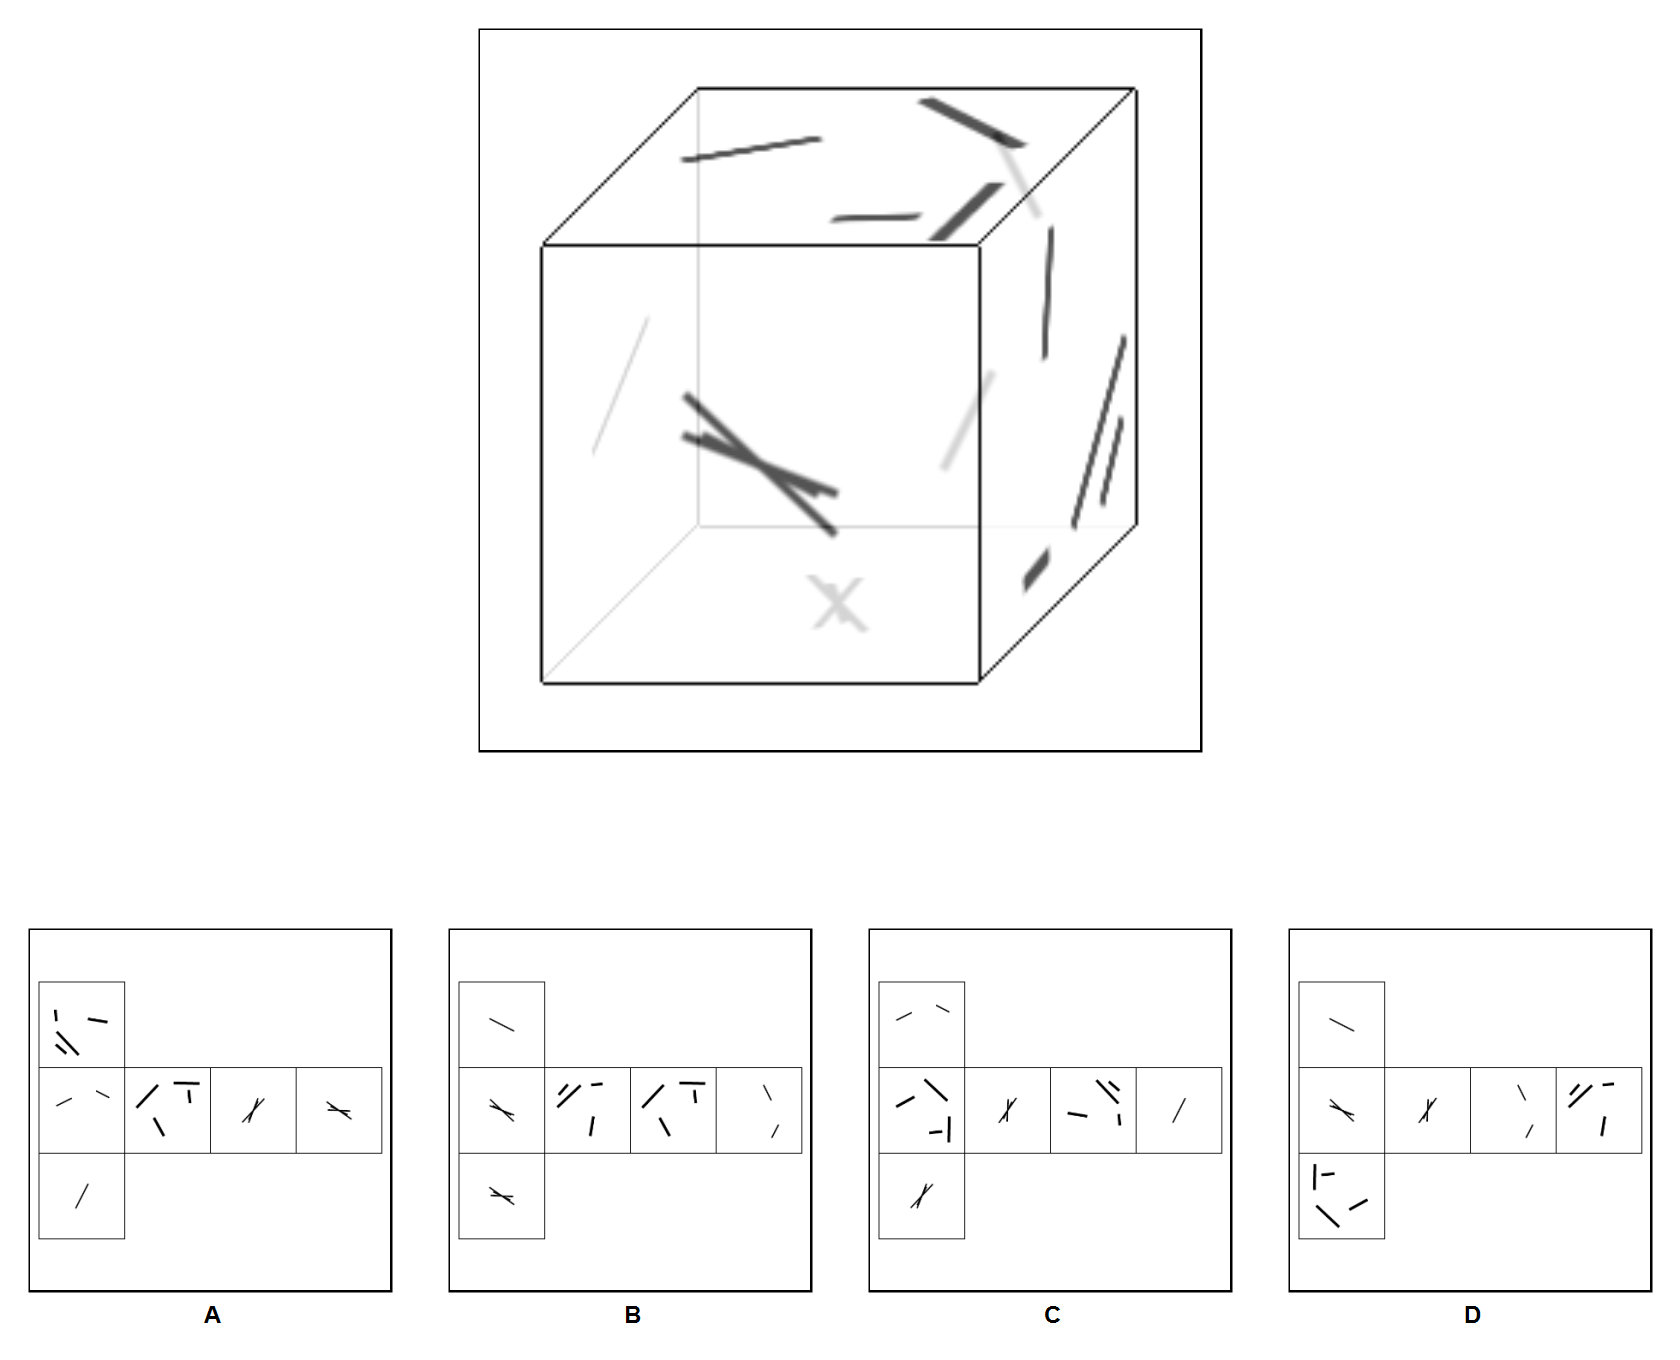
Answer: A